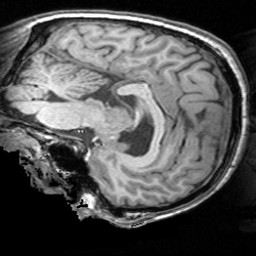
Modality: T1w
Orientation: sagittal
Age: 26
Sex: male
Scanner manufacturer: siemens
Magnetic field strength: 3 T
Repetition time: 1.62 s
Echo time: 0.003 s